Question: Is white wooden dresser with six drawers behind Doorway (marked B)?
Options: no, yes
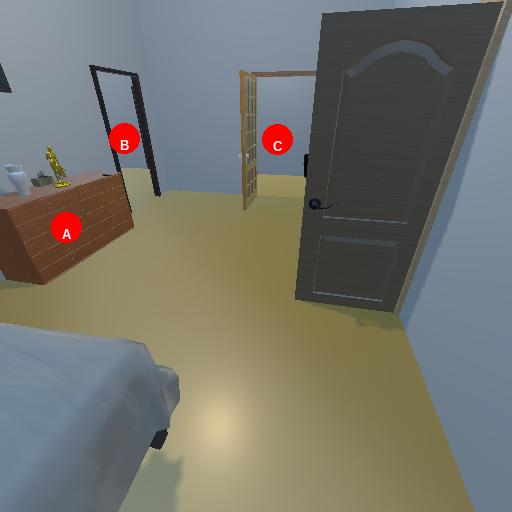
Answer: no